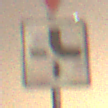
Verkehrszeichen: VerlaufVorfahrtsstrasse4
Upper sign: VorfahrtGewaehren
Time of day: Night
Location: Outdoor (Suburban)
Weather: Clear
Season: NotSpecified
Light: Artificial